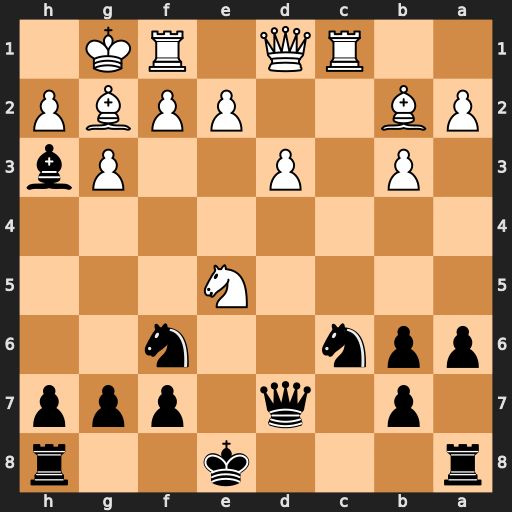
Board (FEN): r3k2r/1p1q1ppp/ppn2n2/4N3/8/1P1P2Pb/PB2PPBP/2RQ1RK1
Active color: b
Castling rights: kq
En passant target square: -
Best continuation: Nxe5